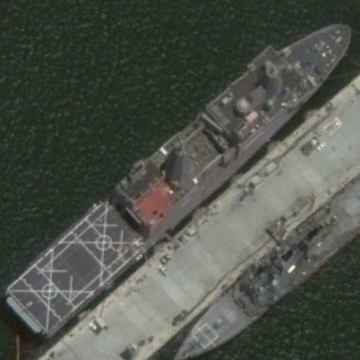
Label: combat